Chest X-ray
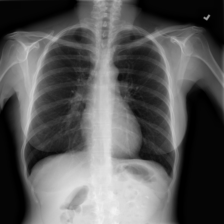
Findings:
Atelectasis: negative
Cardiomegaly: negative
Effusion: negative
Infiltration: negative
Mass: negative
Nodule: negative
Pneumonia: negative
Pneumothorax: negative
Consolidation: negative
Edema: negative
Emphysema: negative
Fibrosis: negative
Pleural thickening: negative
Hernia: negative